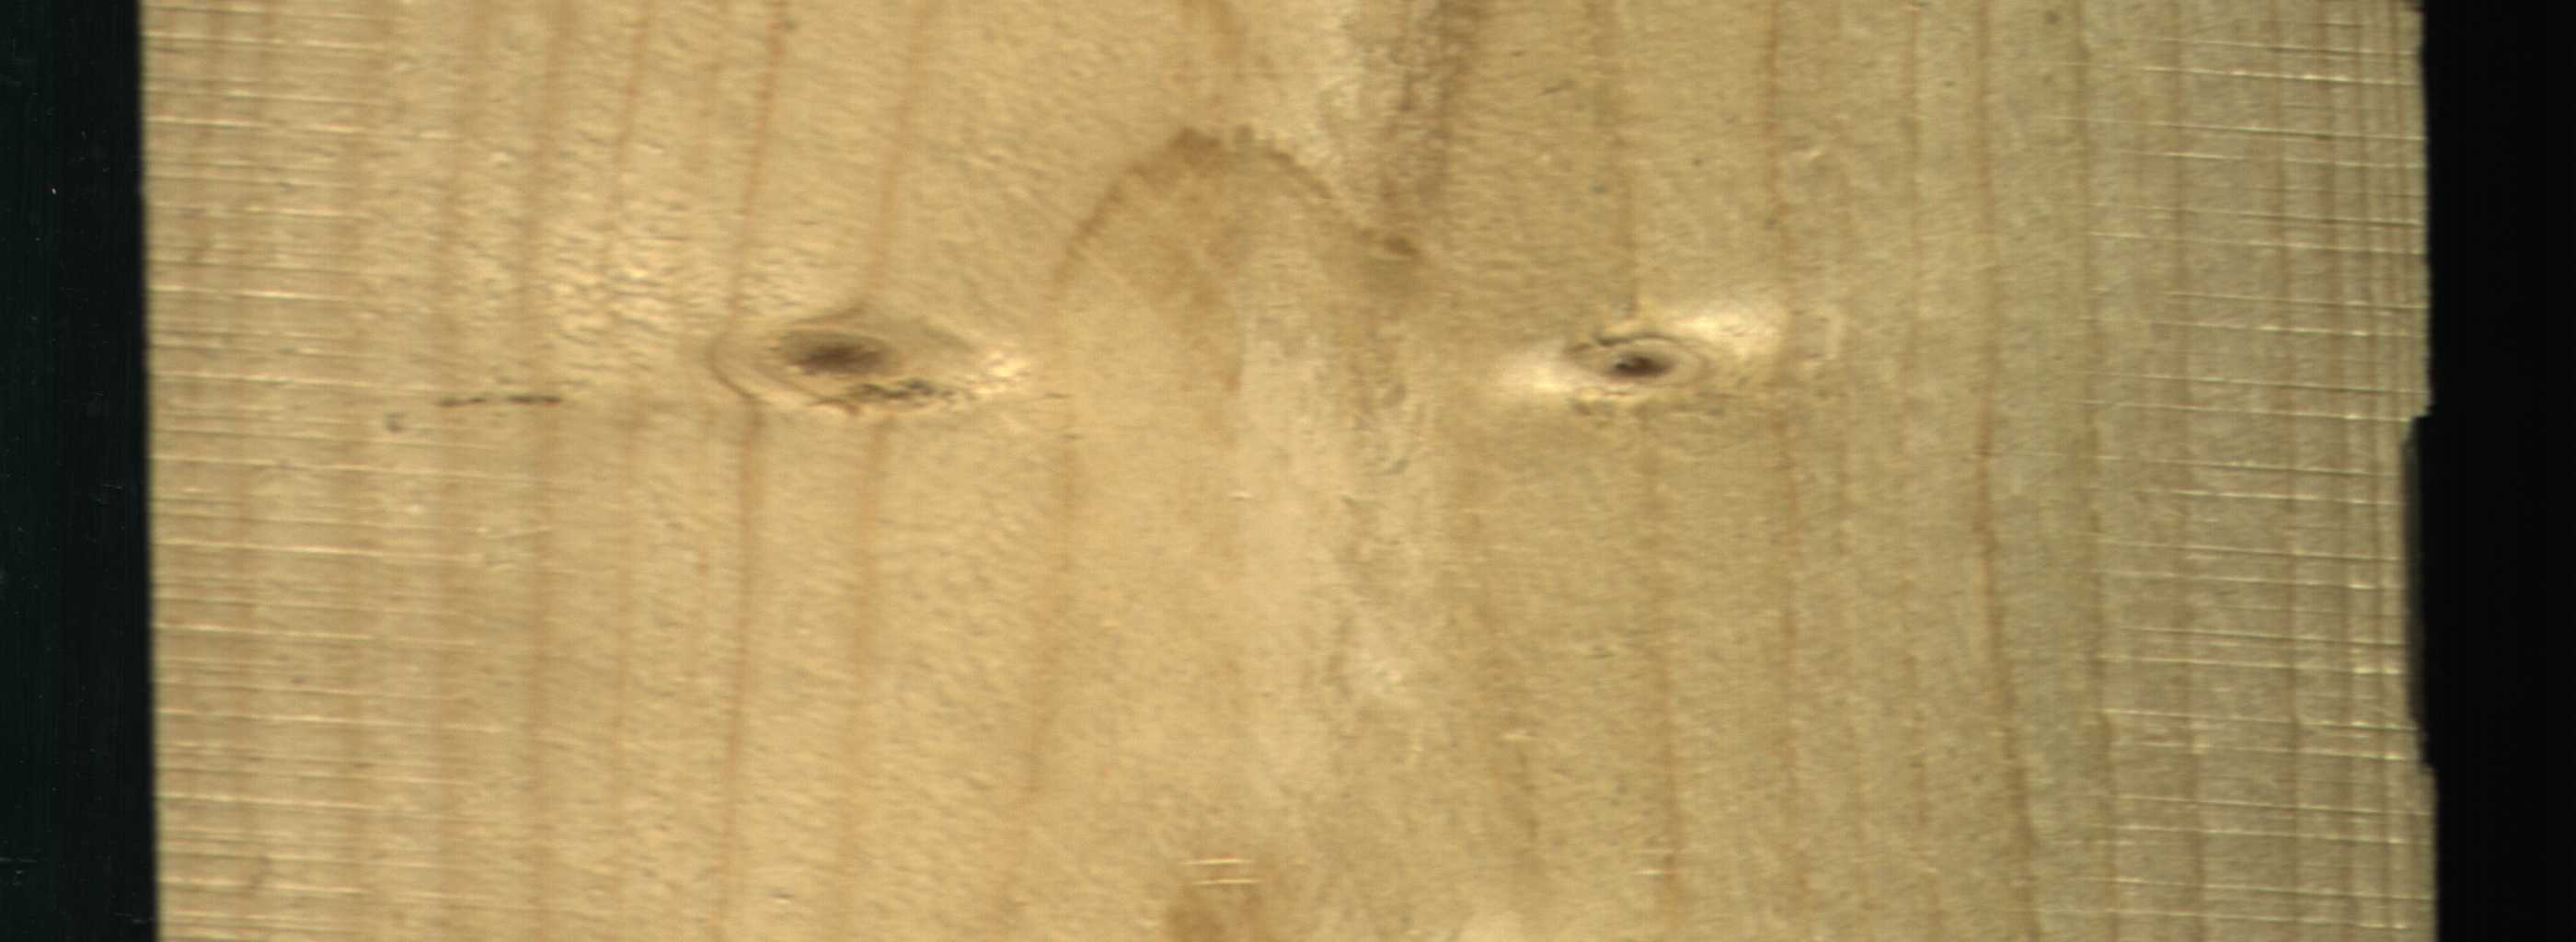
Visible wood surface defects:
Live_Knot
Live_Knot